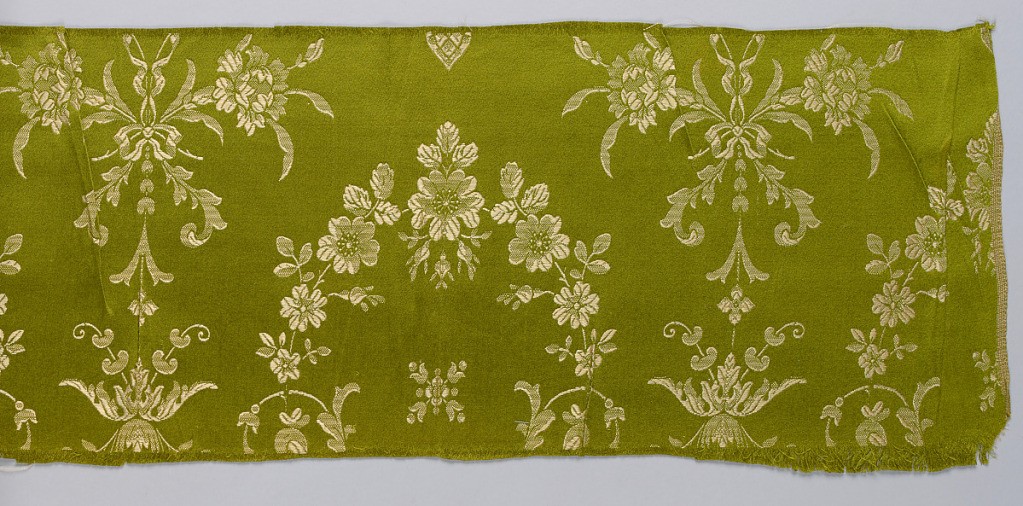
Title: Sample
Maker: Orinoka Mills, Philadelphia, Pennsylvania, USA
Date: ca. 1910
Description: Green warp and gold color weft forming floral pattern.